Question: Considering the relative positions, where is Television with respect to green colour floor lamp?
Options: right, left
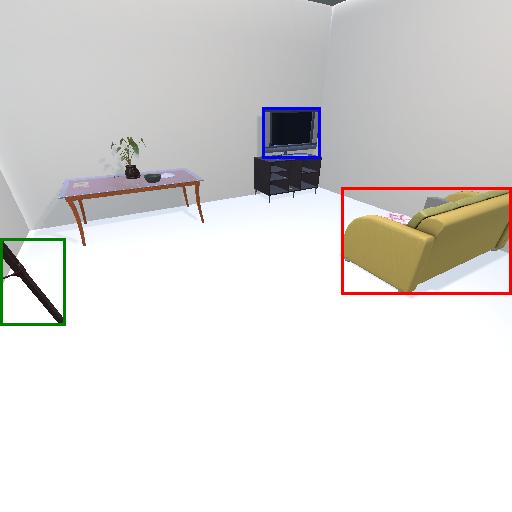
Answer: right